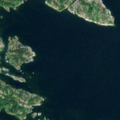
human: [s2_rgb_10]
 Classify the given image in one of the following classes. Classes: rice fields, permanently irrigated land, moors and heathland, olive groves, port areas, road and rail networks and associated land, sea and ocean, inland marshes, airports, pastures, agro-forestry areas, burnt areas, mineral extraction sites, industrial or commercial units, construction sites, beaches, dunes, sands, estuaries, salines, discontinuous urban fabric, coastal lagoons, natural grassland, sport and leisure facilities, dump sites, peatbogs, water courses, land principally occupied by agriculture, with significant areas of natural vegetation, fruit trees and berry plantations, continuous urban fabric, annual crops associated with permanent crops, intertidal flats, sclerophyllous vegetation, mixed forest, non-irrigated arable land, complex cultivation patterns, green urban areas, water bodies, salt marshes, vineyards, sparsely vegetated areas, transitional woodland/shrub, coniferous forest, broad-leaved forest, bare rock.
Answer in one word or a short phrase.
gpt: mixed forest, sea and ocean